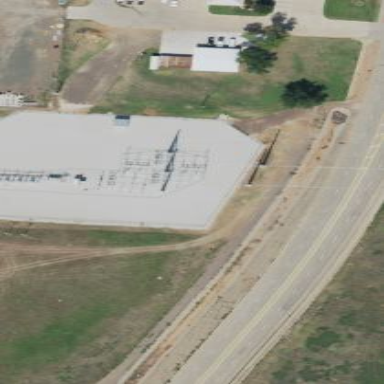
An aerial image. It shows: There is distribution substation enclosed by fence.